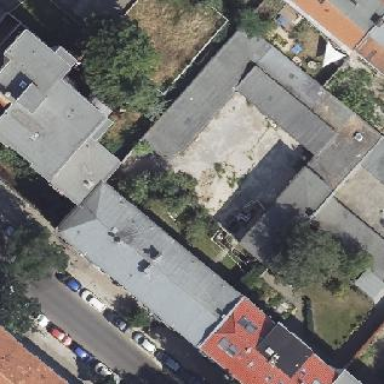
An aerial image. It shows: Part of building is shown in the image.